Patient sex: M
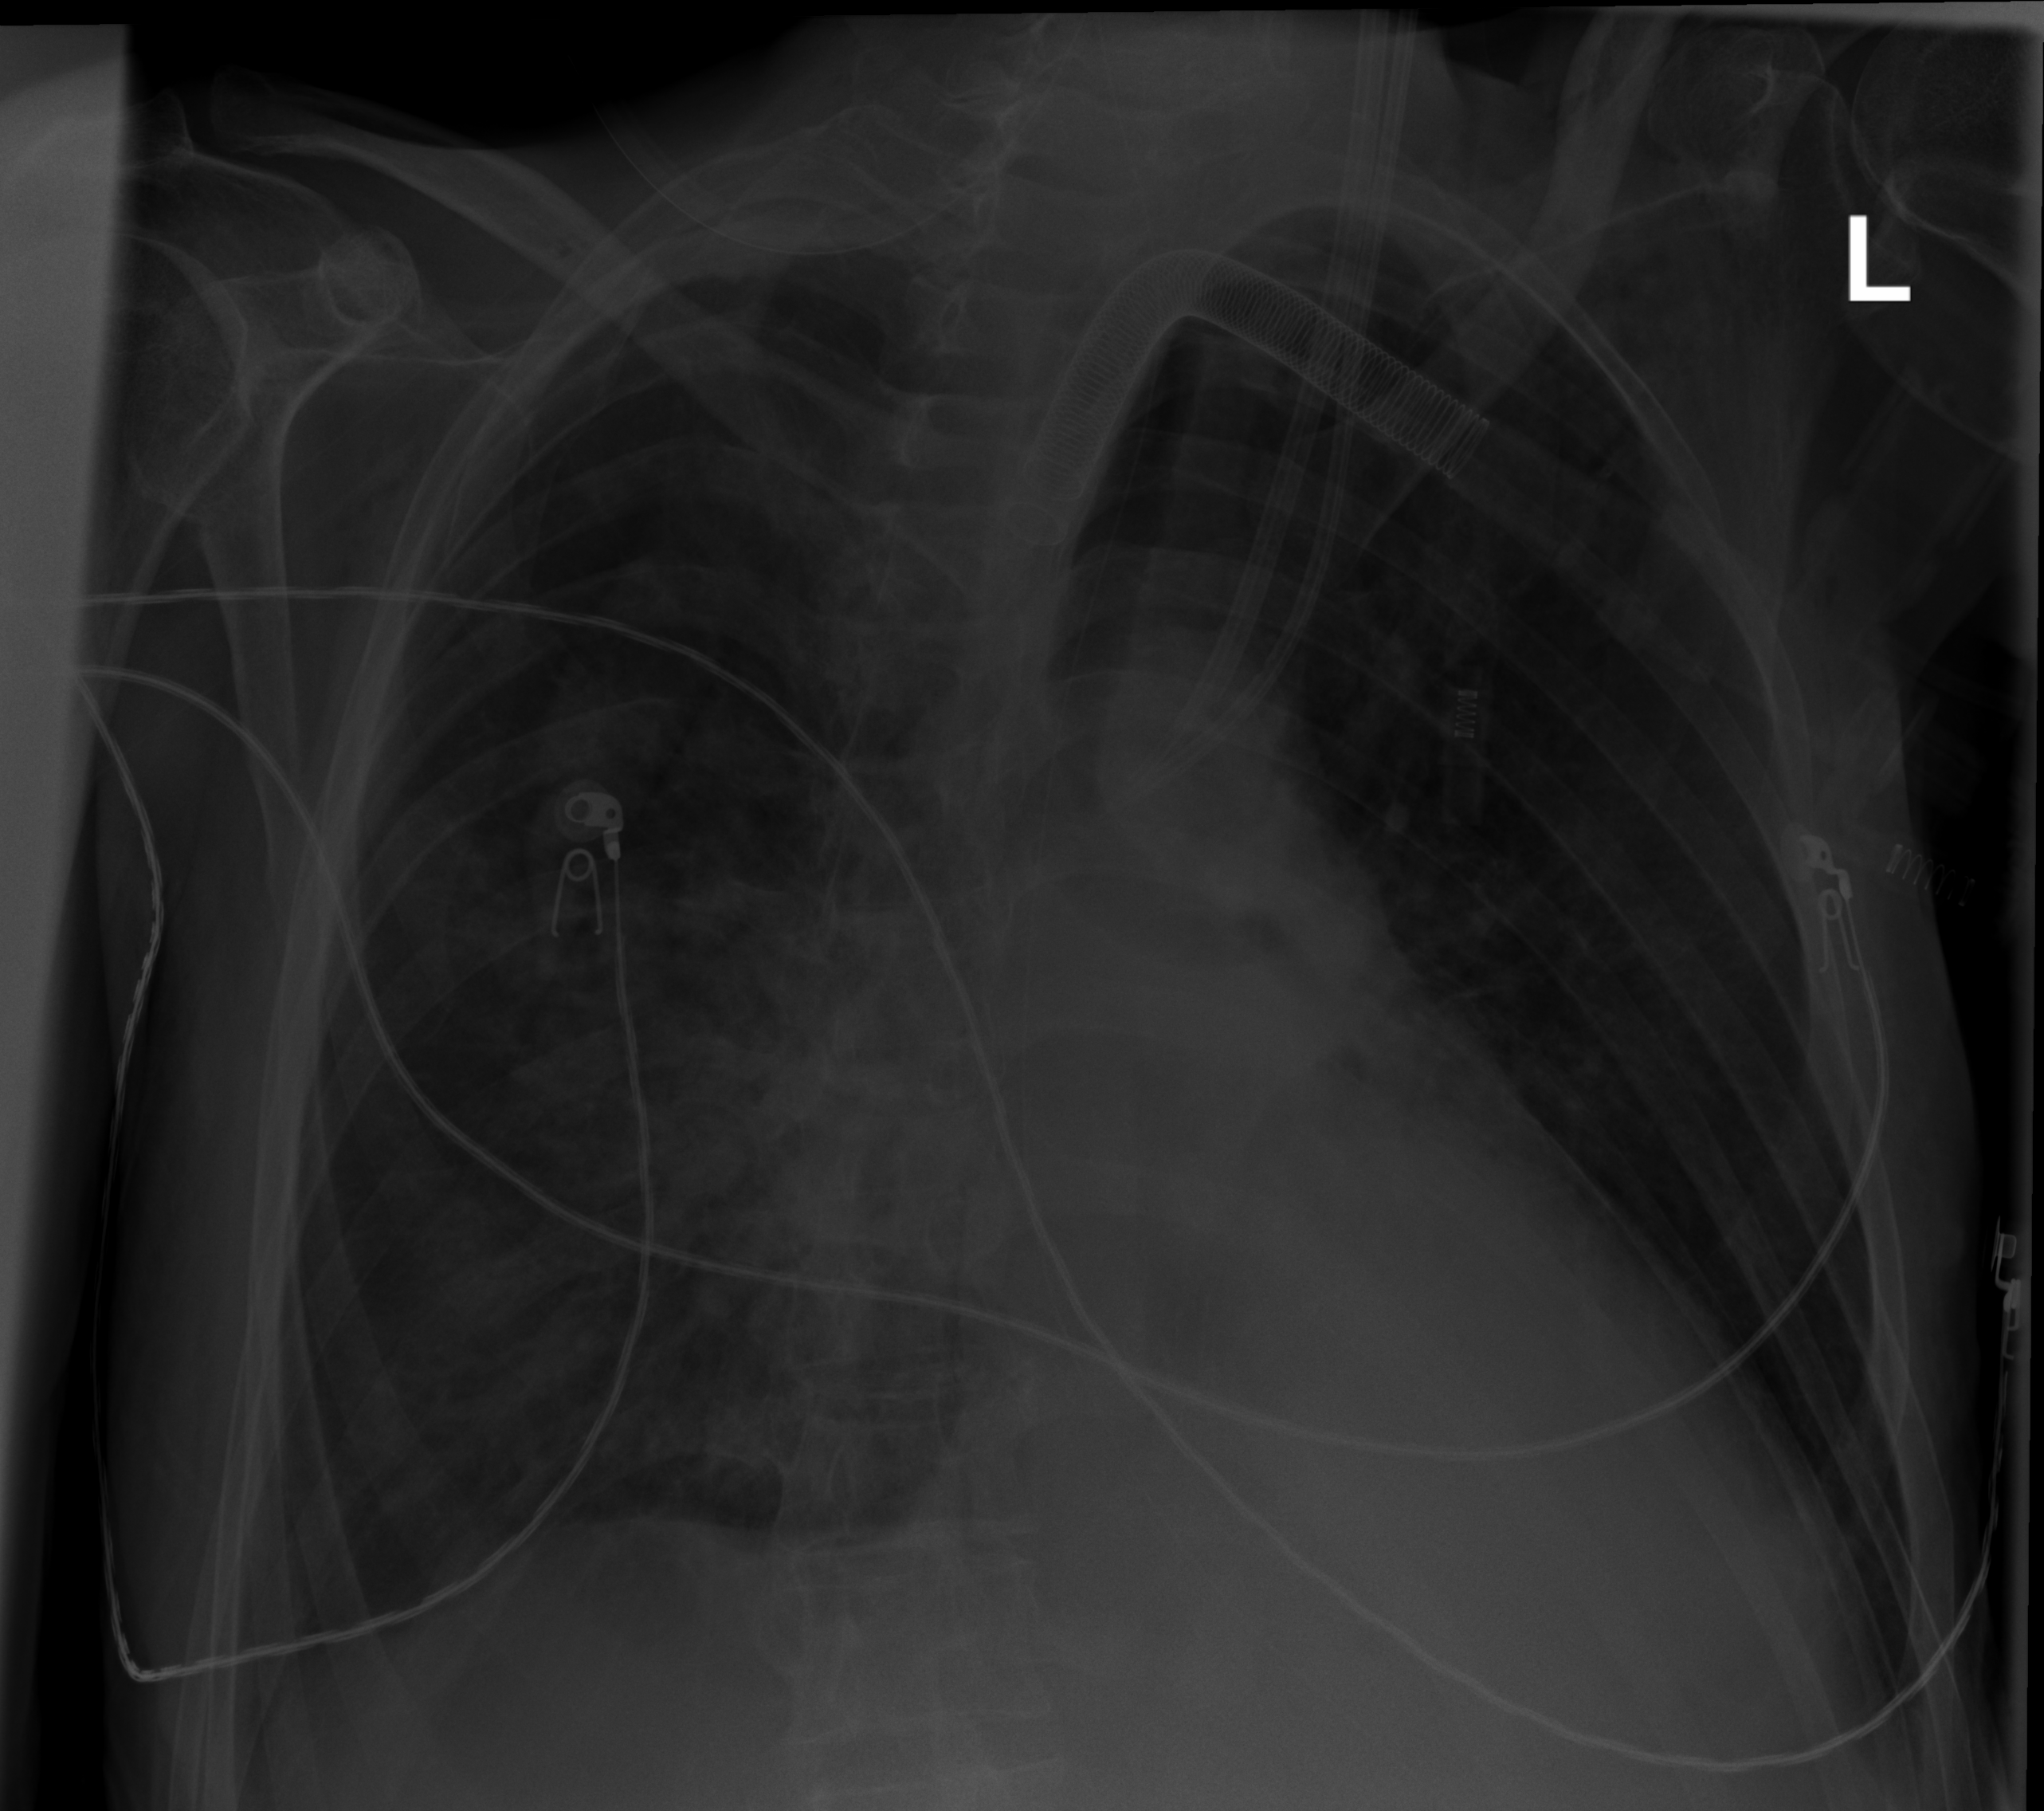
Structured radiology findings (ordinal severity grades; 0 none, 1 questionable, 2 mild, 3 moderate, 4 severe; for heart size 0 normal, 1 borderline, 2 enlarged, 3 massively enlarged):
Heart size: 1
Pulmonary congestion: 0
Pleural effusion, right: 2
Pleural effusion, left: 2
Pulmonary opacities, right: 2
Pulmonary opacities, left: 0
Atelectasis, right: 2
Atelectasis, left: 2